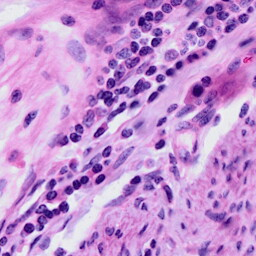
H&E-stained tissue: Cervix